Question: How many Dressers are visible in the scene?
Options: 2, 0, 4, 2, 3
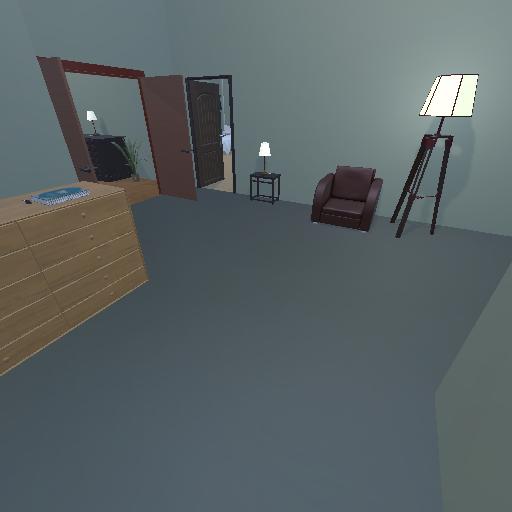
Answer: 2